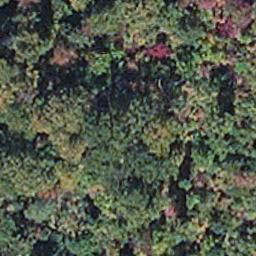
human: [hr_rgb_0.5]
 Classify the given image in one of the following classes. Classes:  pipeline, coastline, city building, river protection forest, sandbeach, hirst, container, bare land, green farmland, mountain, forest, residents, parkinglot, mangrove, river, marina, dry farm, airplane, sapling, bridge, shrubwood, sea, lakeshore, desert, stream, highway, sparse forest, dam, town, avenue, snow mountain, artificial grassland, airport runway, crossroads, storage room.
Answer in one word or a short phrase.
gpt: mangrove